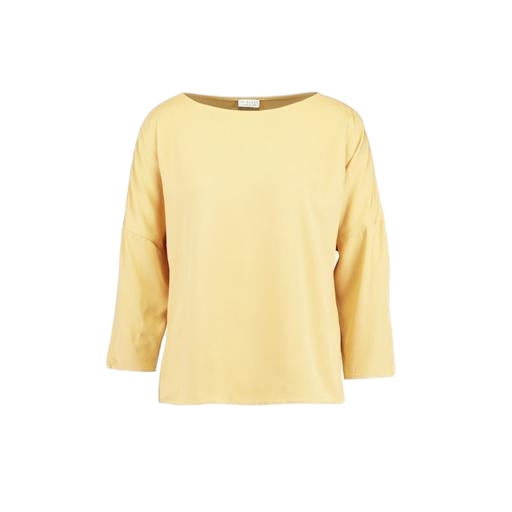
gold boatneck t-shirt, yellow boxy bateau neck top, gold bateau neck boxy top, white background